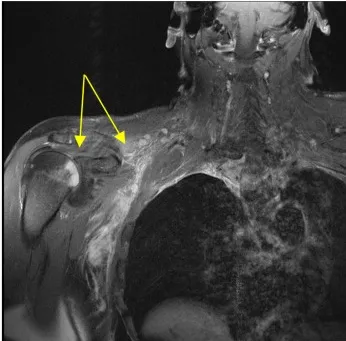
Magnetic resonance imaging conducted at first diagnosis showing soft tissue-masses (yellow arrows) with infiltration of the right humerus.
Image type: radiology (mri)